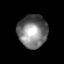
Tissue: prostate
Cell type: T cells
Senescence score: 0.2695
Nuclear area (px): 940
Mean DAPI intensity: 119.668